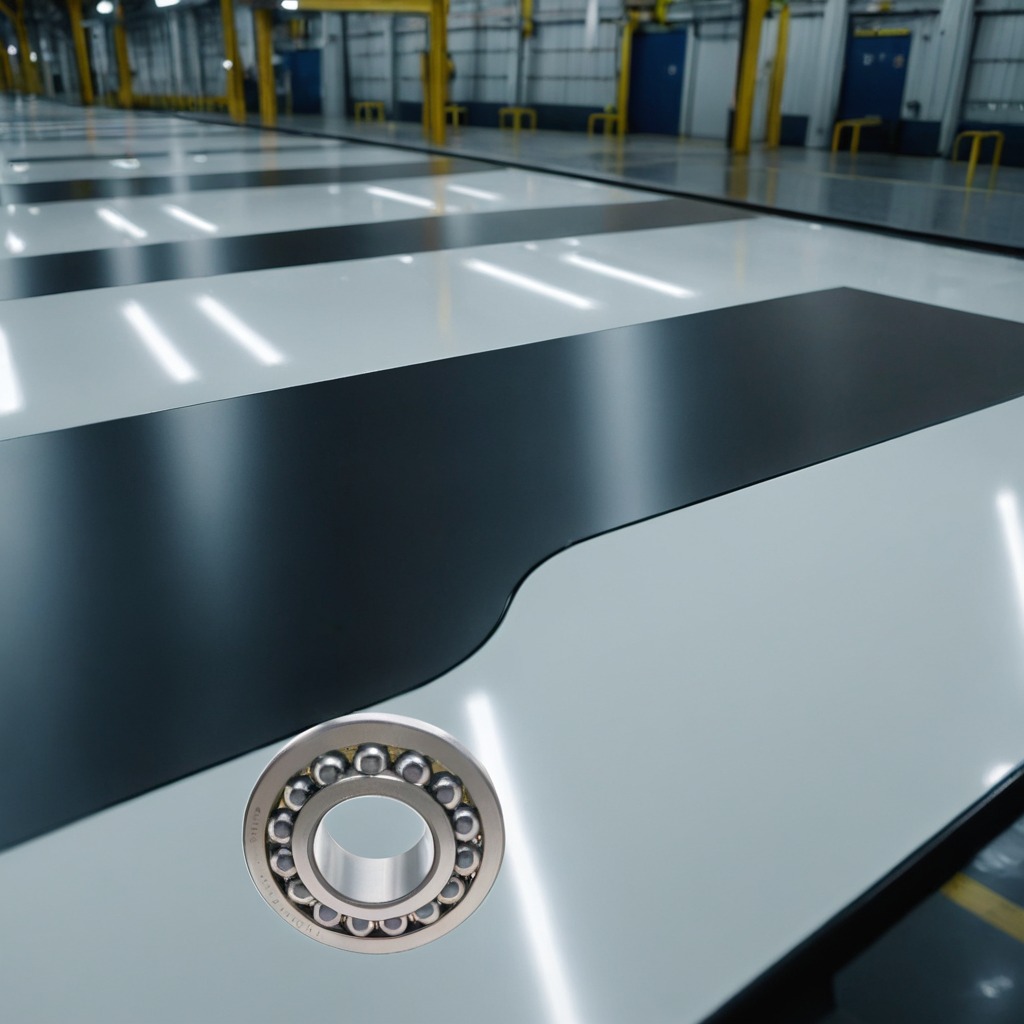
A metal ball bearing is lying on a high-gloss table in a ship maintenance bay industrial lighting.